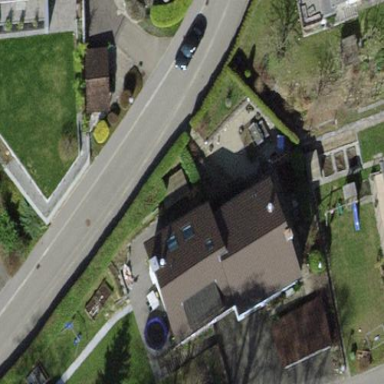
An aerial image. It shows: Semidetached house.